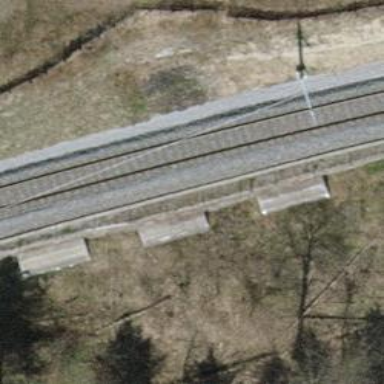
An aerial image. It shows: Single-track electrified railway with contact line.